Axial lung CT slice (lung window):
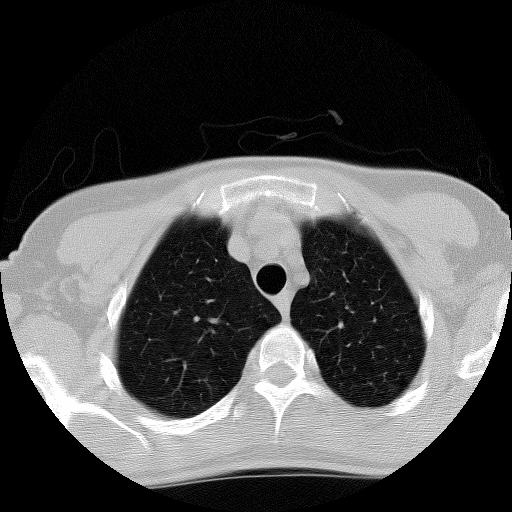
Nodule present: no